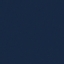
Label: SeaLake